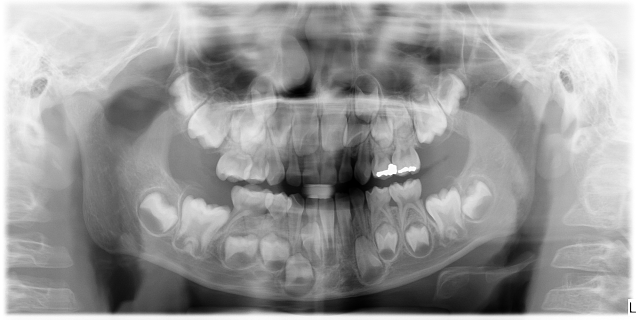
child